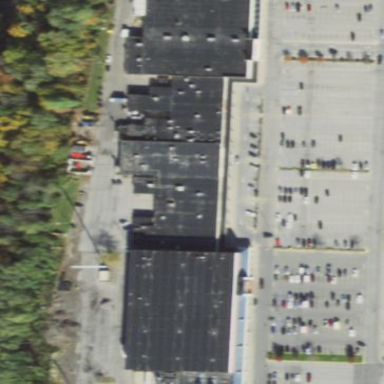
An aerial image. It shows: Retail building housing supermarket.